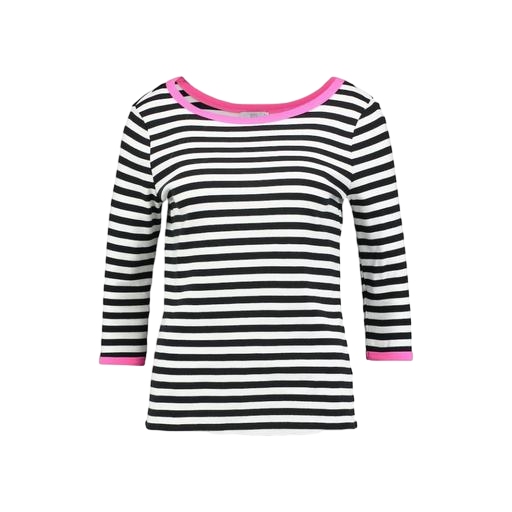
black women's striped t-shirt, black and white striped shirt, black three-quarter-sleeve top only macy, white background